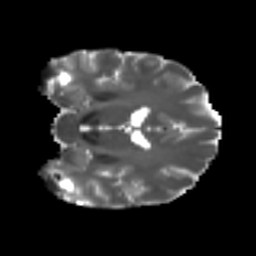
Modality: T2w
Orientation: coronal
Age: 32
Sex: female
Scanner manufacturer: ge
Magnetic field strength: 3 T
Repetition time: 7.8 s
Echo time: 0.0606 s